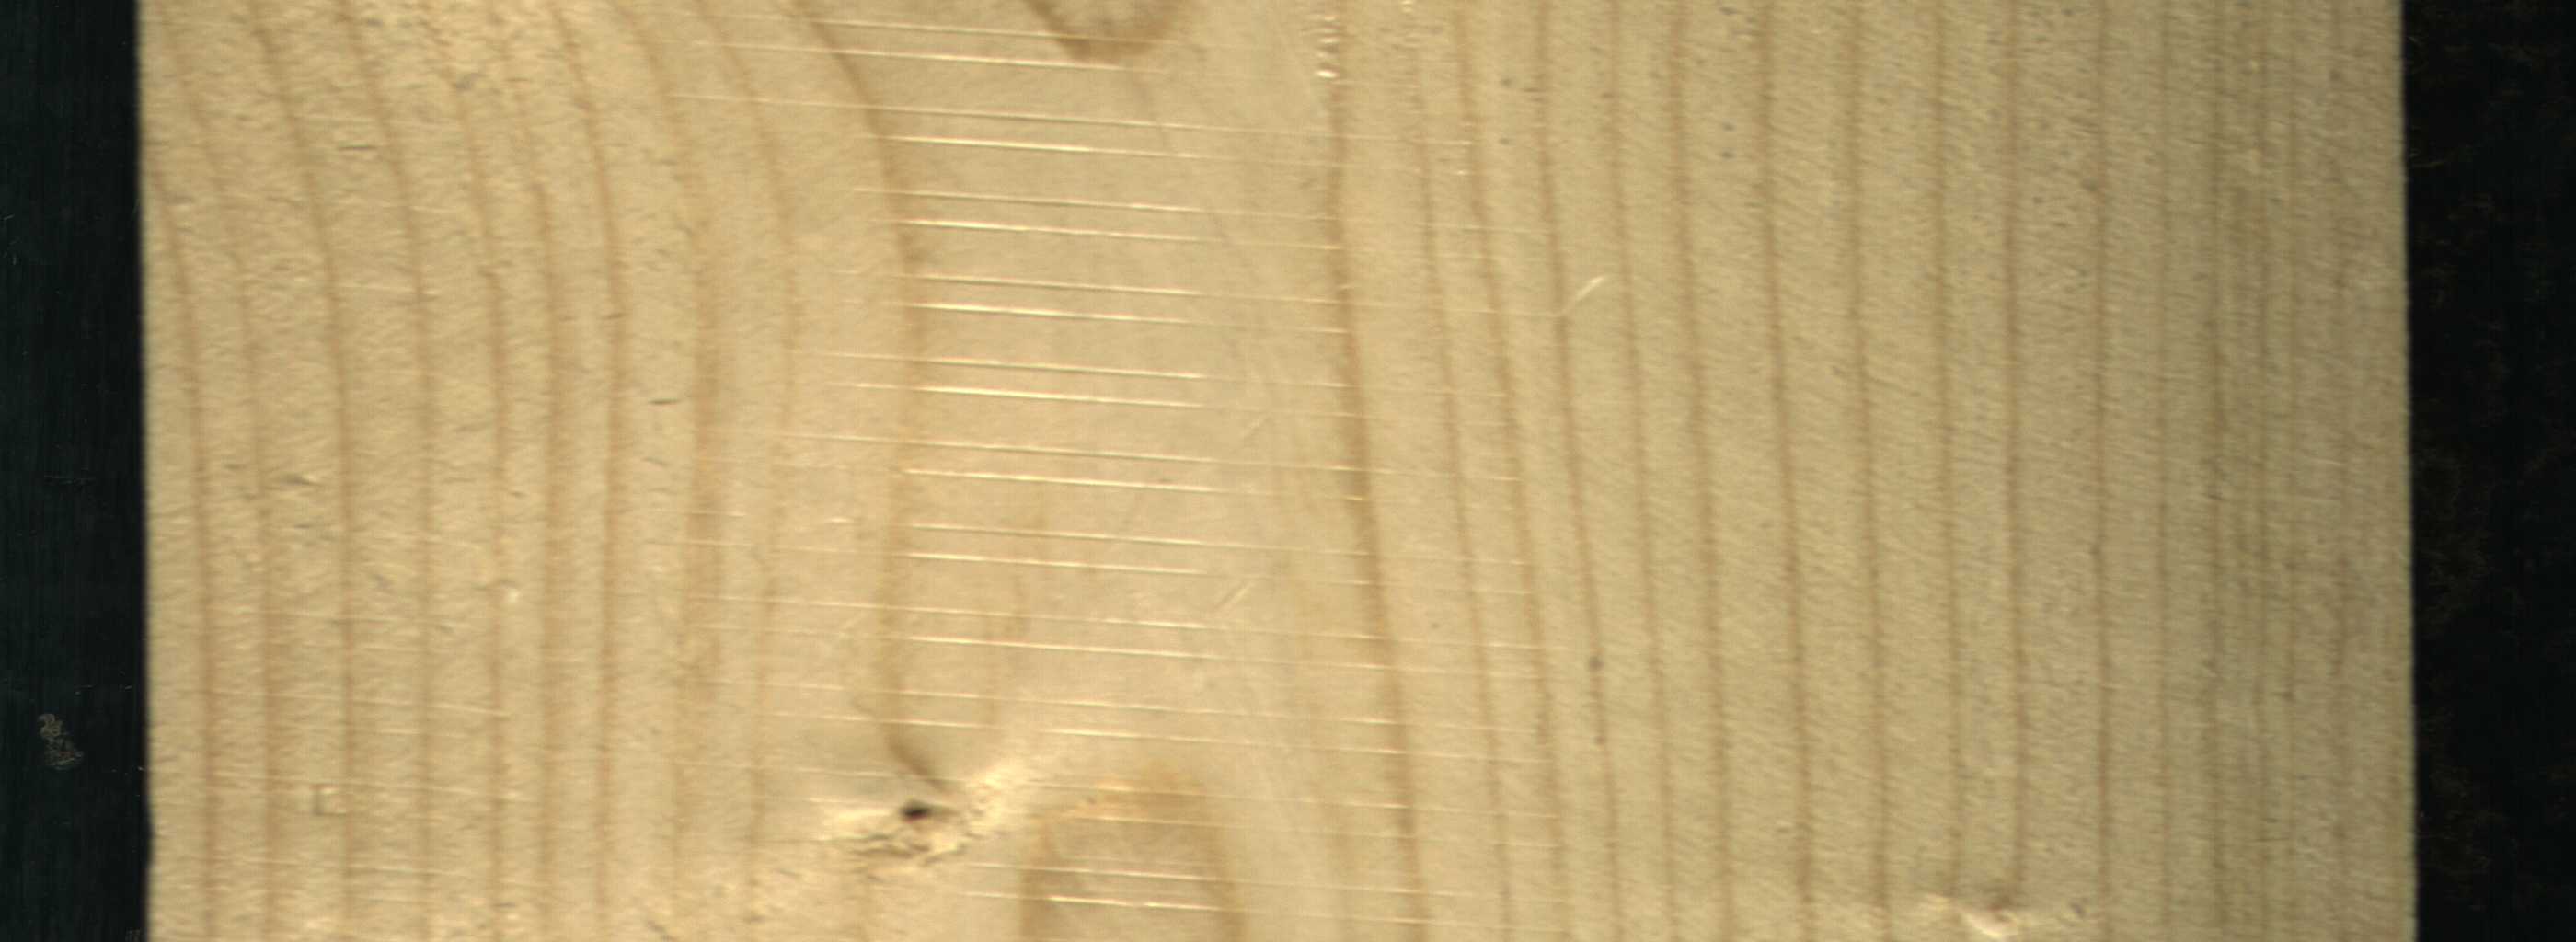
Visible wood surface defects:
Live_Knot